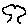
Label: tree